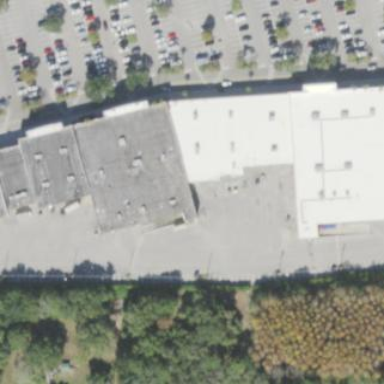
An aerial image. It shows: Department store building.